Question: I am working on a query:
'''
USE SCRUMAPI2
DECLARE @userParam VARCHAR(100)
,@orgTeamPK VARCHAR(100)
,@statusParam VARCHAR(100)
,@search VARCHAR(100)
,@monthAgo VARCHAR(100)
SET @userParam = 'Amit Abc (abca)'
SET @orgTeamPK = '%'
SET @statusParam = '%'
SET @search = '%'
SET @monthAgo = '12/08/2013'
SELECT ROW_NUMBER() OVER (
ORDER BY TSK.[Status] DESC
) AS 'RowNumber'
,PDT.[Name] AS Project
,(
CASE
WHEN (
STY.KanBanProductId IS NOT NULL
AND STY.SprintId IS NULL
)
THEN 'KanBan'
WHEN (
STY.KanBanProductId IS NULL
AND STY.SprintId IS NOT NULL
)
THEN 'Sprint'
END
) AS ProjectType
,STY.[Number] StoryNumber
,STY.Title AS StoryTitle
,CONVERT(VARCHAR(20), STY.Effort) AS StoryPoints
,(
SELECT SUM(OriginalEstimateHours)
FROM Task TSK
LEFT JOIN Story STU ON TSK.StoryId = STU.PK_Story
LEFT JOIN Sprint SPT ON STU.SprintId = SPT.PK_Sprint
LEFT JOIN Product PDT ON STU.ProductId = PDT.PK_Product
LEFT JOIN [User] USR ON TSK.PointPerson = USR.DisplayName
WHERE TSK.PointPerson LIKE @userParam
AND (
(
@orgTeamPK = '%'
AND (
USR.[OrganizationalTeamId] LIKE @orgTeamPK
OR USR.[OrganizationalTeamId] IS NULL
)
)
OR (
@orgTeamPK <> '%'
AND (USR.[OrganizationalTeamId] LIKE @orgTeamPK)
)
)
AND STU.Number LIKE STY.Number
) AS StoryHoursEstimate
,ISNULL(SUM(DTH.[Hours]), 0) AS WorkHours
,'' AS Variance
,MAX(CASE
WHEN DTH.Hours != 0
THEN DTH.ActivityDate
END) AS LatestActivityDate
,(
CASE
WHEN (TSK.[Status] = 'Not Started')
THEN 'Active'
WHEN (TSK.[Status] = 'In Progress')
THEN 'Active'
WHEN (TSK.[Status] = 'Impeded')
THEN 'Active'
WHEN (TSK.[Status] = 'Done')
THEN 'Done'
END
) AS [Status]
FROM Task TSK
LEFT JOIN DailyTaskHours DTH ON TSK.PK_Task = DTH.TaskId
LEFT JOIN Story STY ON TSK.StoryId = STY.PK_Story
LEFT JOIN Sprint SPT ON STY.SprintId = SPT.PK_Sprint
LEFT JOIN Product PDT ON STY.ProductId = PDT.PK_Product
LEFT JOIN [User] USR ON TSK.PointPerson = USR.DisplayName
WHERE TSK.PointPerson LIKE @userParam
AND TSK.CreateDate >= CASE
WHEN TSK.[Status] = 'Done'
THEN @monthAgo
ELSE '1900-01-01'
END
AND TSK.[Status] LIKE @statusParam
AND PDT.[Name] != 'Overhead Codes'
AND (
(
@orgTeamPK = '%'
AND (
USR.[OrganizationalTeamId] LIKE @orgTeamPK
OR USR.[OrganizationalTeamId] IS NULL
)
)
OR (
@orgTeamPK <> '%'
AND (USR.[OrganizationalTeamId] LIKE @orgTeamPK)
)
)
AND TSK.Deleted IS NULL
AND (
(
STY.Number LIKE @search
OR STY.Number IS NULL
)
OR (
STY.Title LIKE @search
OR STY.Title IS NULL
)
OR (
TSK.NAME LIKE @search
OR TSK.NAME IS NULL
)
)
GROUP BY LEN(STY.[Number])
,STY.[Number]
,TSK.[Status]
,STY.Title
,PDT.[Name]
,TSK.PointPerson
,TSK.CreateDate
,TSK.[Name]
,STY.KanBanProductId
,STY.SprintId
,TSK.OriginalEstimateHours
,STY.Effort
ORDER BY CASE TSK.[Status]
WHEN 'Active'
THEN 1
WHEN 'Done'
THEN 2
END
'''
Here are some results:

As is shown in the image, there are many instances of Story # PRO06-649. I want these to be combined on one line and on this line the current WorkHours in each current row would be summed for this column.
I believe what one of the things that is happening is that I am suming WorkHours at a level higher than I should.
How would I accomplish this?
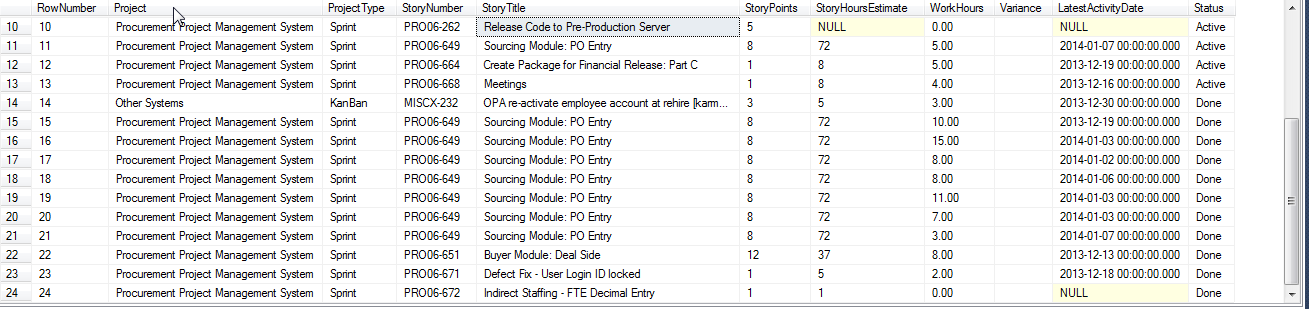
Answer: I'm not going to address your entire query, since it's <URL>, but I'm going to provide a little insight into how to remove duplicates in general. Given this data:
'''
CREATE TABLE dbo.mytable
(
Project VARCHAR(255),
ProjectType VARCHAR(32),
StoryNumber CHAR(9),
WorkHours DECIMAL(10,2),
LastActivityDate DATETIME,
[Status] VARCHAR(10)
);
INSERT dbo.mytable VALUES
('Procurement Project','Sprint','PRO06-262',0.00, NULL,'Active'),
('Procurement Project','Sprint','PRO06-649',5.00, '20140107','Active'),
('Other Systems', 'KanBan','MISCX-232',3.00, '20131230','Active'),
('Procurement Project','Sprint','PRO06-249',10.00,'20131219','Active'),
('Procurement Project','Sprint','PRO06-249',15.00,'20140103','Active'),
('Procurement Project','Sprint','PRO06-651',8.00, '20131213','Active');
GO
'''
And making some guesses about what results you actually want, these are the two basic approaches:
1. Use aggregates and GROUP BY. SELECT Project, ProjectType, StoryNumber, wh = SUM(WorkHours),
la = MAX(LastActivityDate), st = MIN([Status])
FROM dbo.MyTable
GROUP BY Project, ProjectType, StoryNumber;
This method is not very flexible because you'll often want, say, the status that goes with the latest activity date, for example, and there's no good way to express that purely with aggregates, without introducing complicated self-joins and multiple scans.
2. Use CTEs and windowing functions. ;WITH x AS
(
SELECT Project, ProjectType, StoryNumber,
wh = SUM(WorkHours) OVER (PARTITION BY StoryNumber),
rn = ROW_NUMBER() OVER (PARTITION BY StoryNumber ORDER BY LastActivityDate DESC),
la = LastActivityDate,
st = [Status]
FROM dbo.MyTable
)
SELECT Project, ProjectType, StoryNumber, wh, la, st FROM x WHERE rn = 1;
This method is obviously more flexible, though it is more verbose and less intuitive.
Which method you choose depends on your requirements and which of these produces results that match what you're after (or could be tweaked to do so).